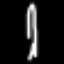
Label: fork